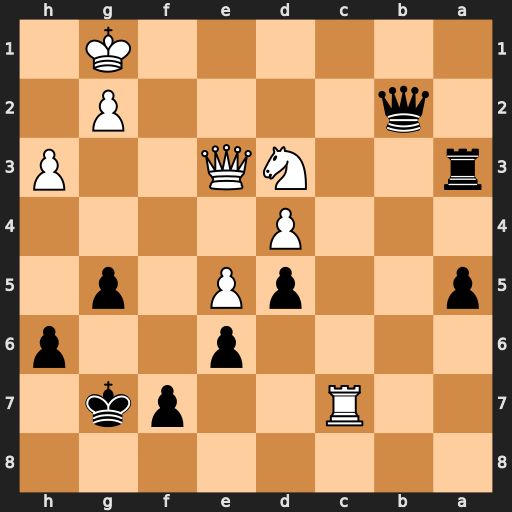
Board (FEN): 8/2R2pk1/4p2p/p2pP1p1/3P4/r2NQ2P/1q4P1/6K1
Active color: b
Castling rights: -
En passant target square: -
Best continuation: Qb1+ Qe1 Qxd3